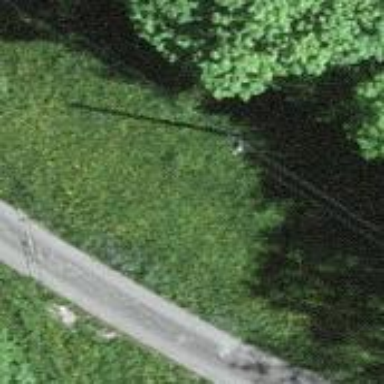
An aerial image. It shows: Power pole.